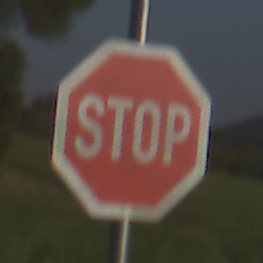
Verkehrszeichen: Stop
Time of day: MorningAfternoon
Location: Outdoor (Nature)
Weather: PartlyCloudy
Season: NotSpecified
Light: Natural